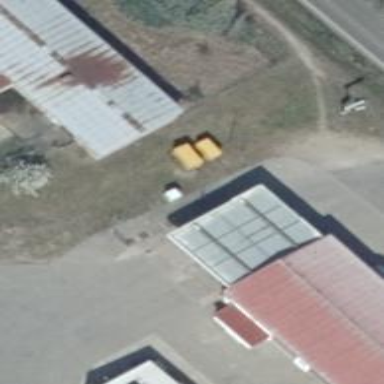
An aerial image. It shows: Fuel station.